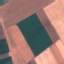
Land use / land cover: AnnualCrop